Question: I am trying to find an angular date-picker that looks like the image below:

Does anyone know any datepicker that is similar to this or whether I could use Angular Material Datepicker to create something similar to the image attached?
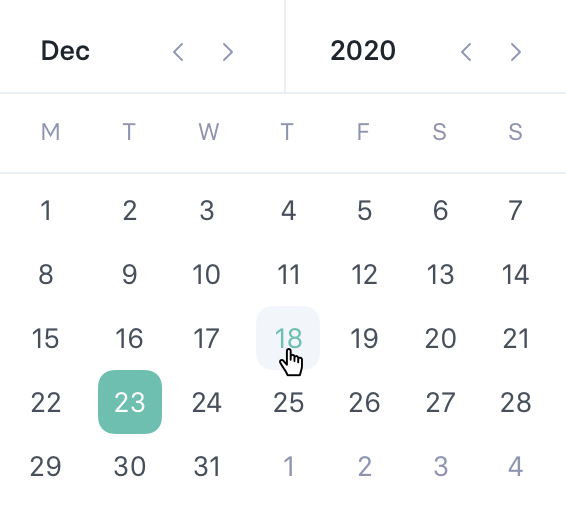
Answer: , you can use to create something similar to the image attached.
You can refer 'Datepicker with custom calendar header' in this <URL> link from Angular material datepicker
Modified <URL> as per your requirement
You need to provide header template to the 'MatDatePicker'
Main changes I made compared to original stackblitz provided by angular material
'''
<div class="example-header">
<span class="example-header-label">{{monthLabel}}</span>
<button mat-icon-button (click)="previousClicked('month')">
<mat-icon>keyboard_arrow_left</mat-icon>
</button>
<button mat-icon-button (click)="nextClicked('month')">
<mat-icon>keyboard_arrow_right</mat-icon>
</button>
<span class="example-header-label">{{yearLabel}}</span>
<button mat-icon-button class="example-double-arrow" (click)="previousClicked('year')">
<mat-icon>keyboard_arrow_left</mat-icon>
</button>
<button mat-icon-button class="example-double-arrow" (click)="nextClicked('year')">
<mat-icon>keyboard_arrow_right</mat-icon>
</button>
</div>
'''
'''
get monthLabel() {
return this._dateAdapter
.format(this._calendar.activeDate, this._dateFormats.display.monthYearLabel)
.toLocaleUpperCase().split(" ")[0];
}
get yearLabel() {
return this._dateAdapter
.format(this._calendar.activeDate, this._dateFormats.display.monthYearLabel).split(" ")[1];
}
'''
And you can play with original stackblitz provided by Angular material datepicker